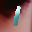
Label: 1